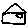
Label: house